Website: walmart
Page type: customer-info-address
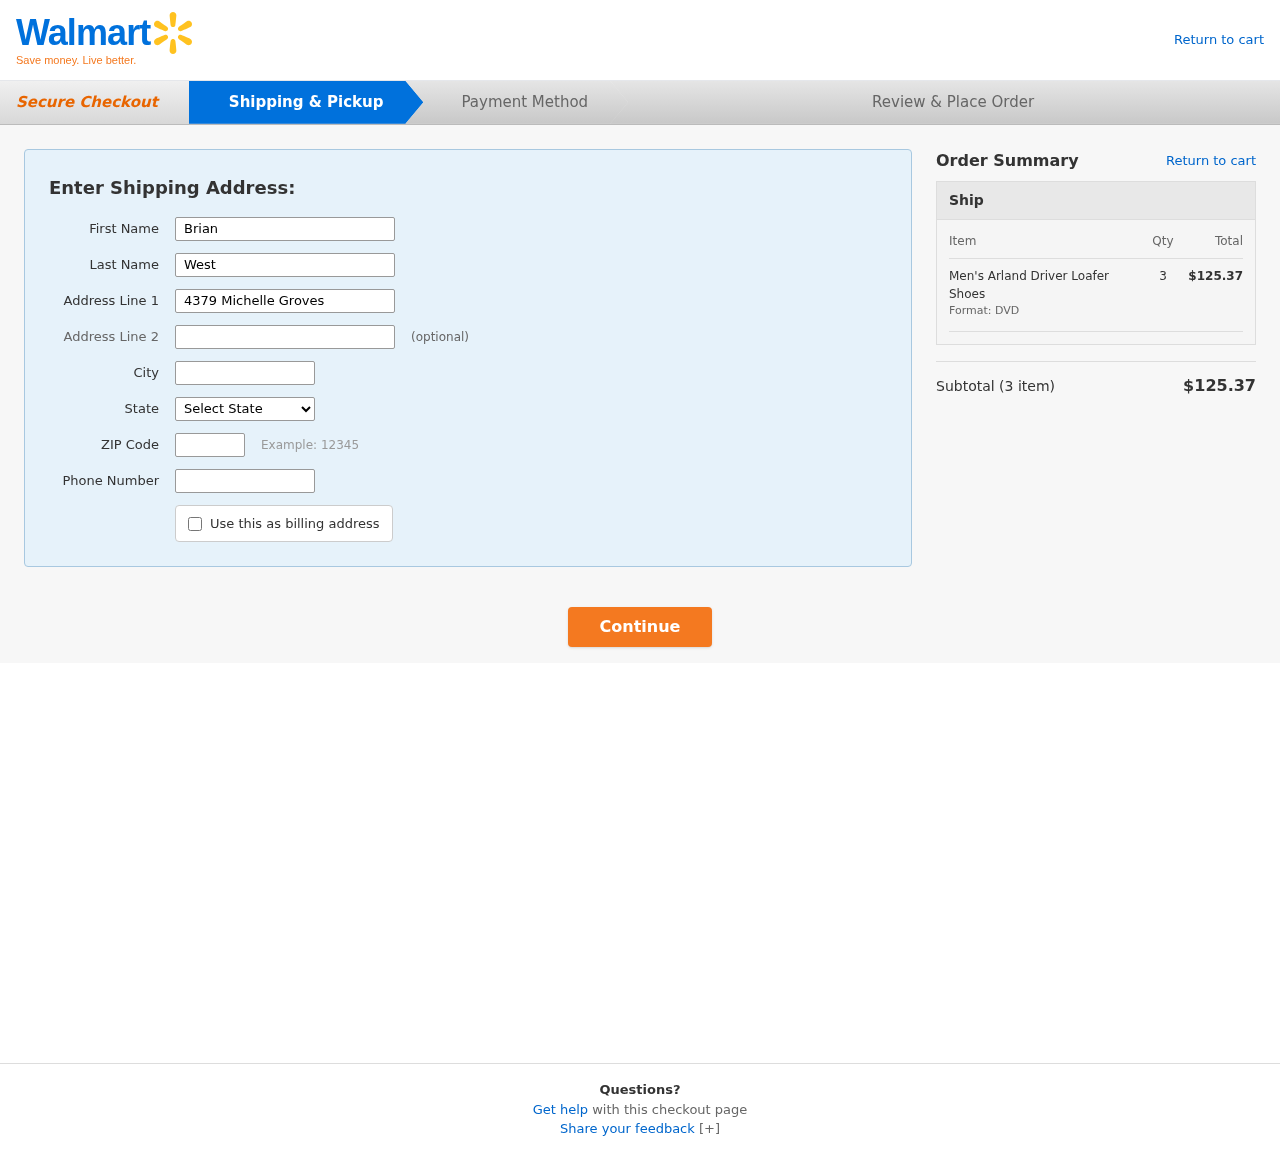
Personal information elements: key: PII_CITY
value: New Bobbystad
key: PII_FIRSTNAME
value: Brian
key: PII_LASTNAME
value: West
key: PII_PHONE
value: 5176885143
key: PII_POSTCODE
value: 49159
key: PII_STATE
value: Montana
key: PII_STREET
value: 4379 Michelle Groves
Product elements: key: PRODUCT1_NAME
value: Men's Arland Driver Loafer Shoes
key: PRODUCT1_QUANTITY
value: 3
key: PRODUCT1_LINE_TOTAL
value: $125.37
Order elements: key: ORDER_NUM_ITEMS
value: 3
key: ORDER_SUBTOTAL
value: $125.37